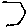
Label: hexagon